This wavelet scalogram was computed from a rotor test-rig vibration snapshot. Classify the rotor condition as one of: normal, misalignment, unbalance, looseness.
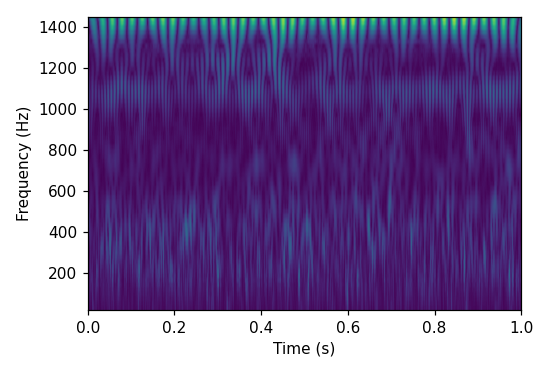
Answer: unbalance